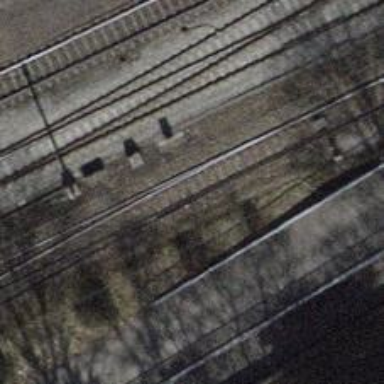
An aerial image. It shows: Railway switch.